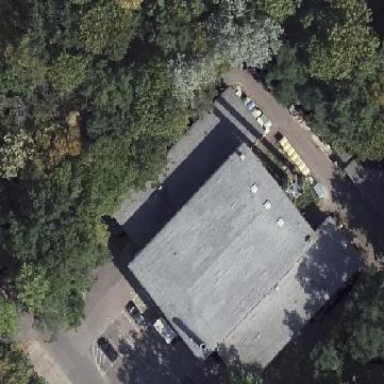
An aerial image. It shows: Service building.